Field crop: tomato
Growth stage: 1
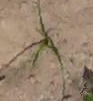
Species: cyperus